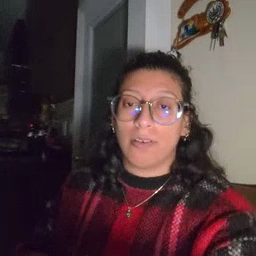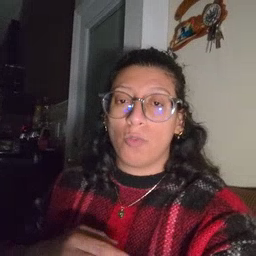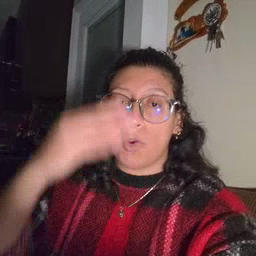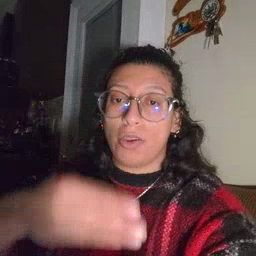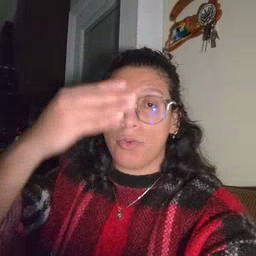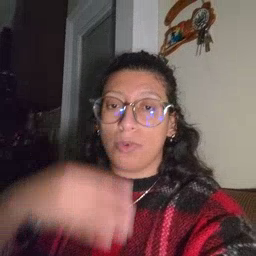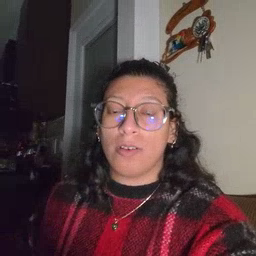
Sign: home